Question: Is there a standard way to get dates on the x-axis for Highcharts? Can't find it in their documentation: <URL>
When my time range is large enough, it shows dates. However, when the time range isn't large enough, it just shows hours, like this:

This is less than ideal... if it could show a date and time in this case, that'd be great. Anyone know how?
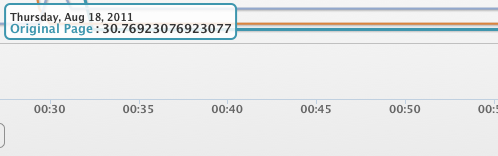
Answer: Highcharts will automatically try to find the best format for the current zoom-range. This is done if the xAxis has the type ''datetime''. Next the unit of the current zoom is calculated, it could be one of:
- - - - - - -
This unit is then used find a format for the axis labels. The default patterns are:
'''
second: '%H:%M:%S',
minute: '%H:%M',
hour: '%H:%M',
day: '%e. %b',
week: '%e. %b',
month: '%b '%y',
year: '%Y'
'''
If you want the day to be part of the "hour"-level labels you should change the 'dateTimeLabelFormats' option for that level include '%d' or '%e'.
These are the available patters:
- - - - - - - - - - - - - - - -
<URL>